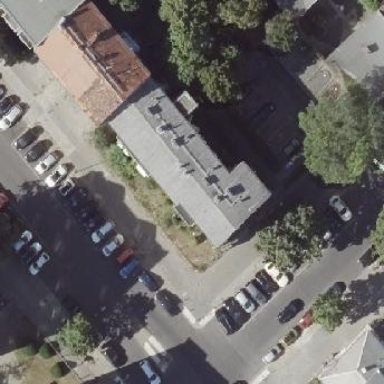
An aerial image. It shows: Yellow apartments with gabled roofs.